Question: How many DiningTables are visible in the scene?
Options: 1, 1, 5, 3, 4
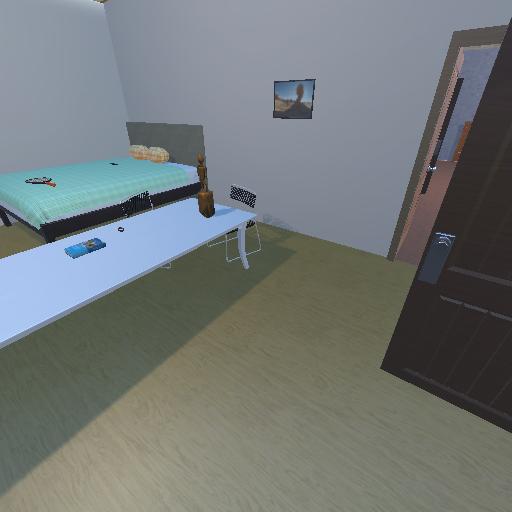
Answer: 1